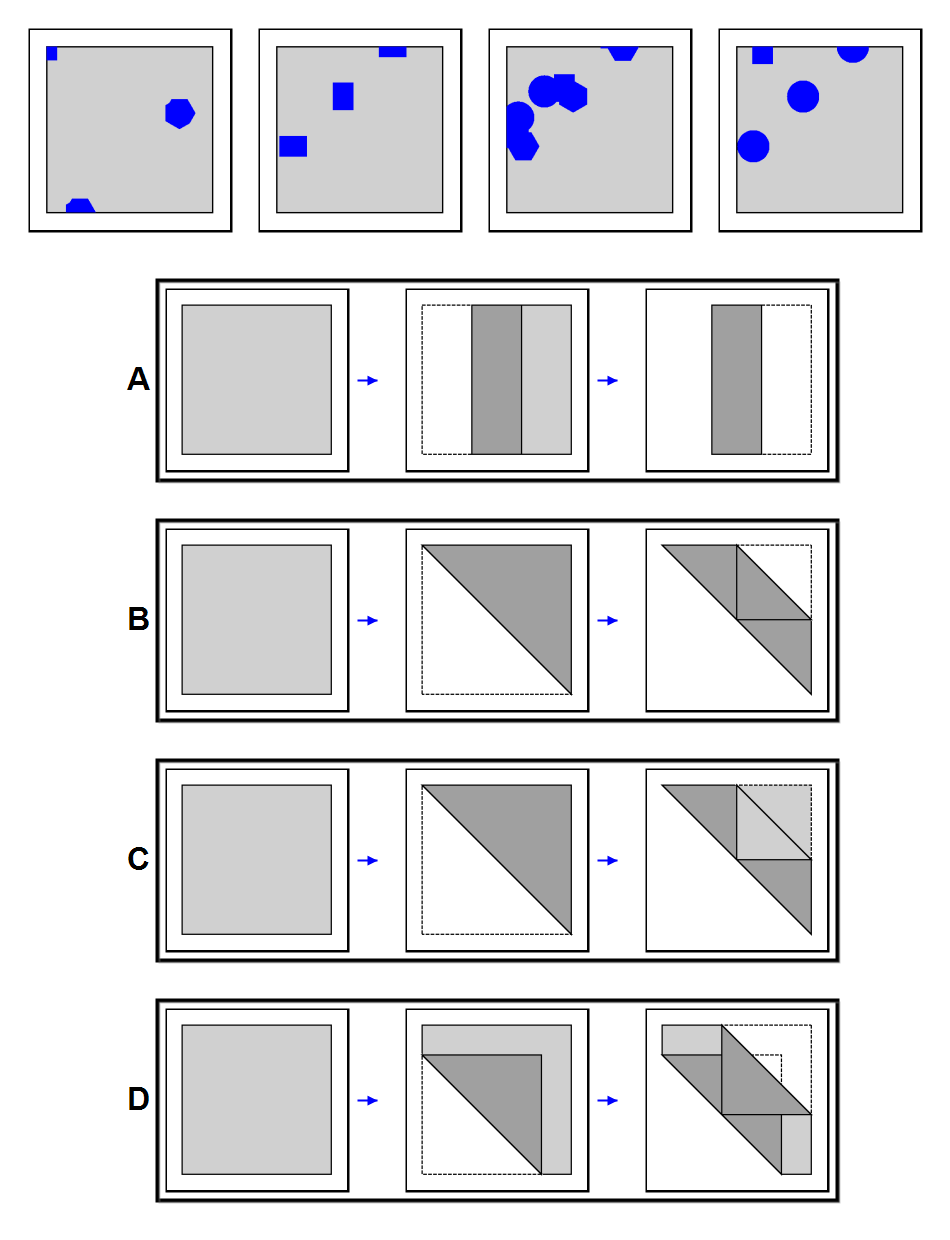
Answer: D